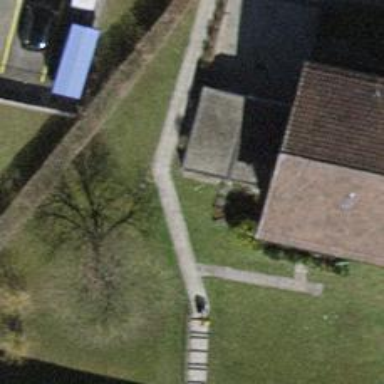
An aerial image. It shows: Footway surfaced with paving stones.